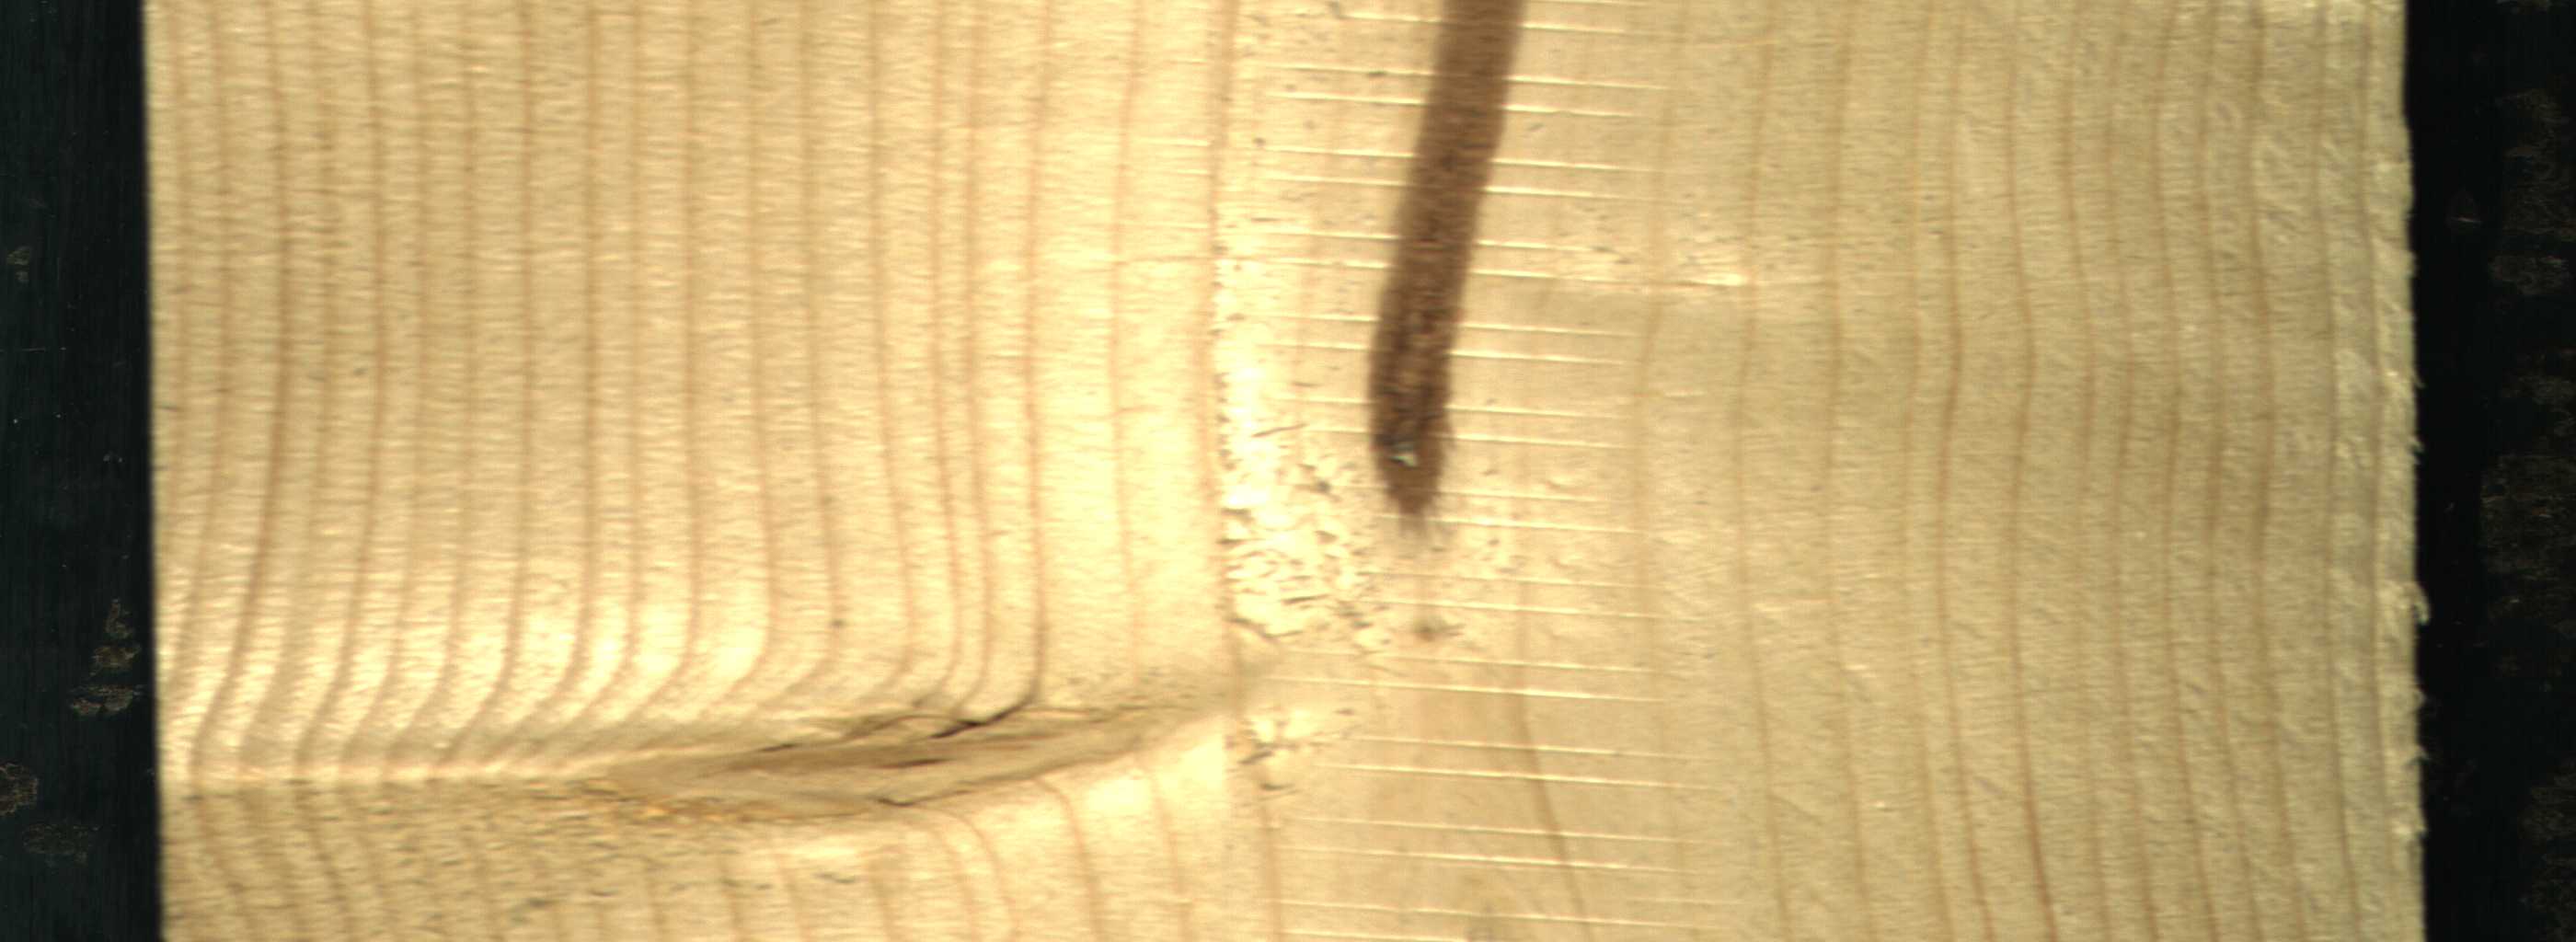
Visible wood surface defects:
Marrow
Live_Knot